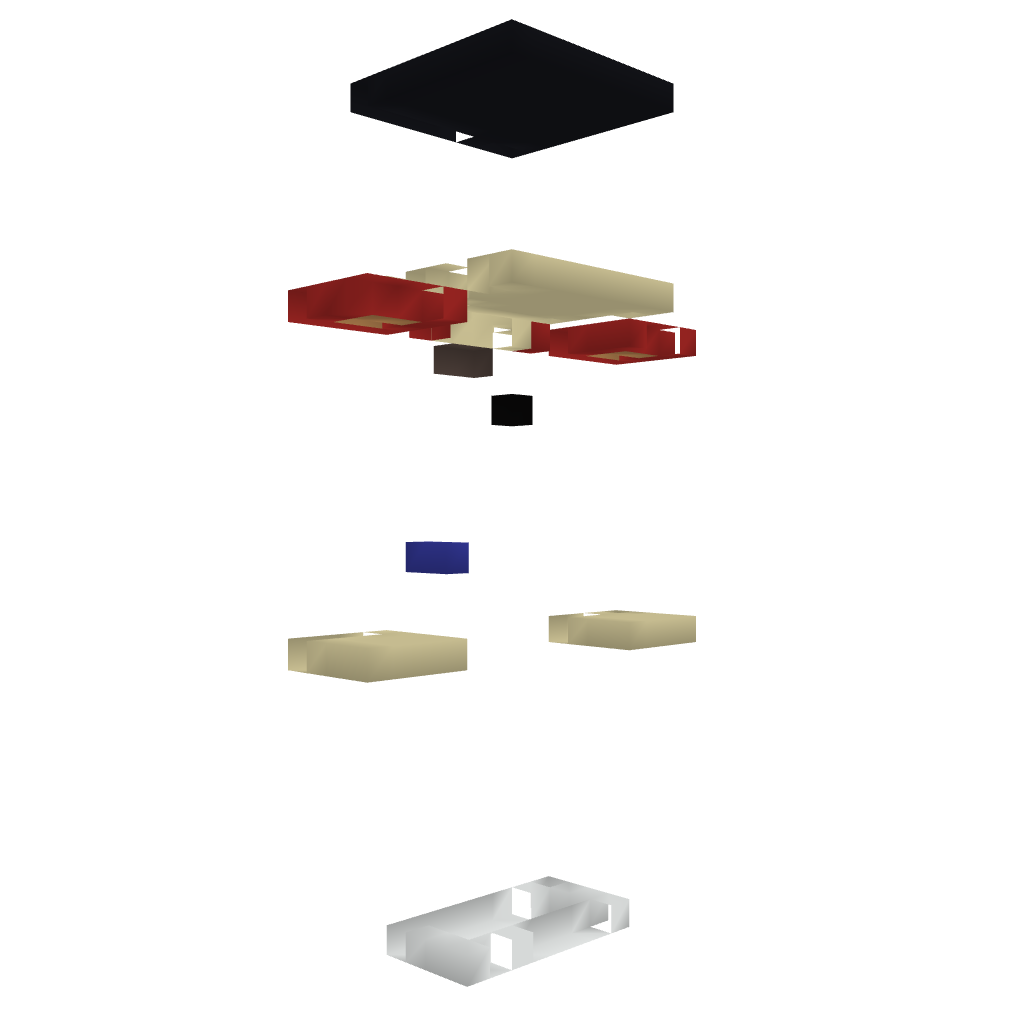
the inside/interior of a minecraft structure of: My Statue